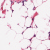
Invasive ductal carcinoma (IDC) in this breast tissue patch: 1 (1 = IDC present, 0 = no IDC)